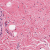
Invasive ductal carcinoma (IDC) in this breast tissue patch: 0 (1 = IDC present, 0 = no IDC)